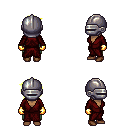
a pixel art fantasy rpg character, female body template, human, dark skin, red robe, teal pants, gold pixie cut hairstyle, metal helm, gold gloves, brown shoes, four views (front, back, left, right), 2x2 character sprite sheet, small pixel art, hard edges, no anti-aliasing